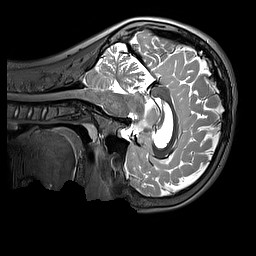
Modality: T2w
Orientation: sagittal
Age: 13
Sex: male
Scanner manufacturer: siemens
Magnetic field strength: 3 T
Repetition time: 3.2 s
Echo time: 0.408 s